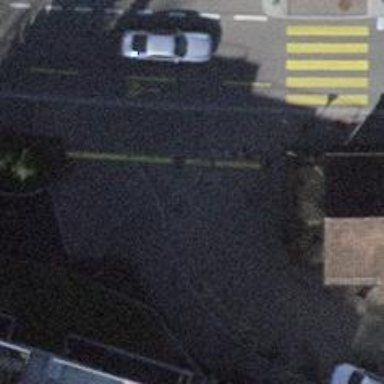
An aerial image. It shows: Unmarked crossing with traffic calming table.